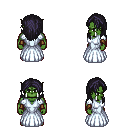
a pixel art fantasy rpg character, male body template, orc, green skin, underdress, teal pants, raven long hairstyle, leather bracers, four views (front, back, left, right), 2x2 character sprite sheet, small pixel art, hard edges, no anti-aliasing